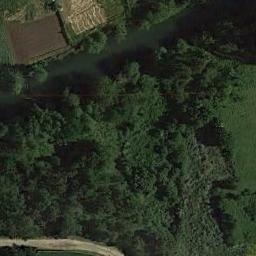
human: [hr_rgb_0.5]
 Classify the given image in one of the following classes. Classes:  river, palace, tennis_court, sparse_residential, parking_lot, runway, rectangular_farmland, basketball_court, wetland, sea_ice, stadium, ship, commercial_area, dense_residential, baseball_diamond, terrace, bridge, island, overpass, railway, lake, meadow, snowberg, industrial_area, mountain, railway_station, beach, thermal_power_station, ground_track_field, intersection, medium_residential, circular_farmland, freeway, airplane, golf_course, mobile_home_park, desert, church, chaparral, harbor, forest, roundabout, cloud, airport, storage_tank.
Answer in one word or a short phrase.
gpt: river